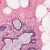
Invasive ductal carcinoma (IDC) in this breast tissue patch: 0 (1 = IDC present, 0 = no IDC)